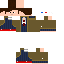
A male human skin with medium skin, wearing brown long hair dressed in a blue suit and black pants, featuring a closed mouth.